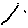
Label: zigzag